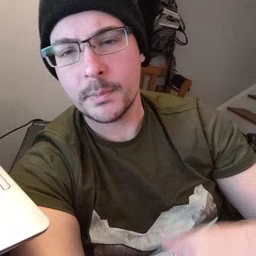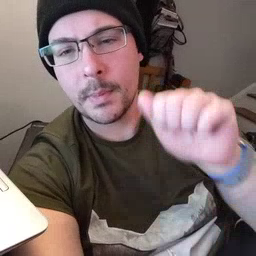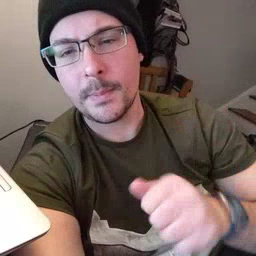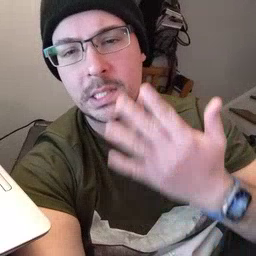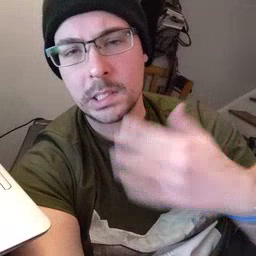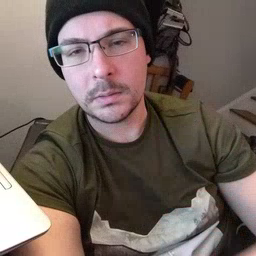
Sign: mitten